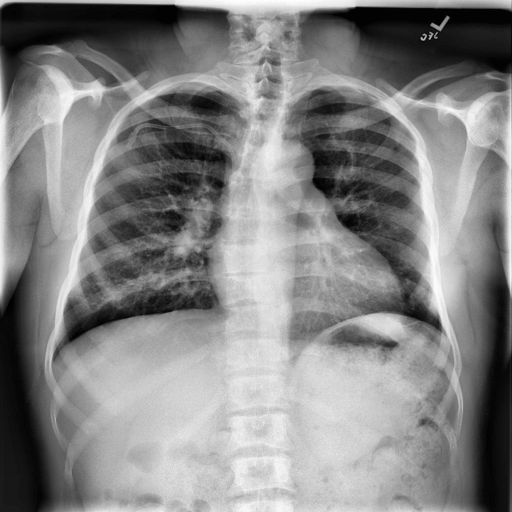
Finding: NORMAL